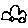
Label: car